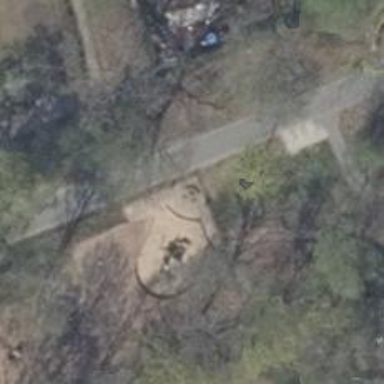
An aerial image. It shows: Picnic table in the playground.